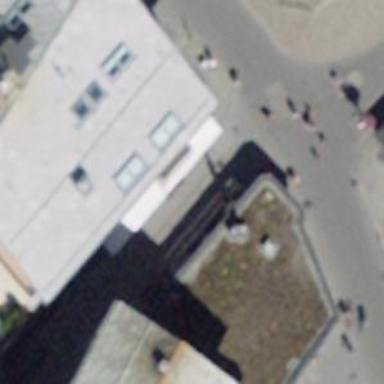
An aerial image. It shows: Restaurant.